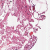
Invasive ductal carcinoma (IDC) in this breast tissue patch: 0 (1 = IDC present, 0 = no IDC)